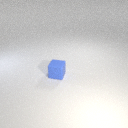
small blue rubber cube